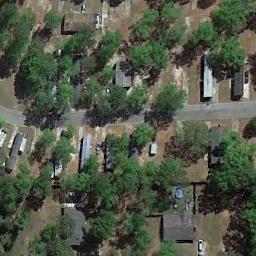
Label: mobile_home_park